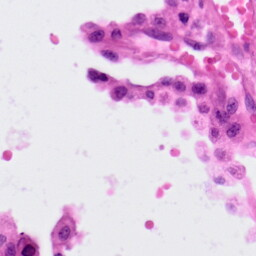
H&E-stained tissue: Lung